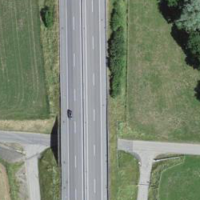
EUNIS habitat code: 57
Species observed at this site:
Milvus milvus